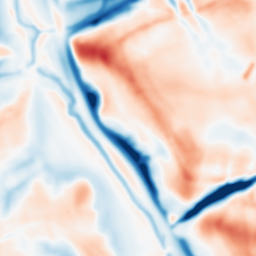
Category: multiscale
Decomposition family: dog_multiscale
Decomposition parameters: sigma_ratio: 1.6
n_scales: 4
base_sigma: 2
Upsampling method: sinc_blackman
Upsampling parameters: scale: 2
kernel_size: 16
Upsampling scale: 2